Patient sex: F
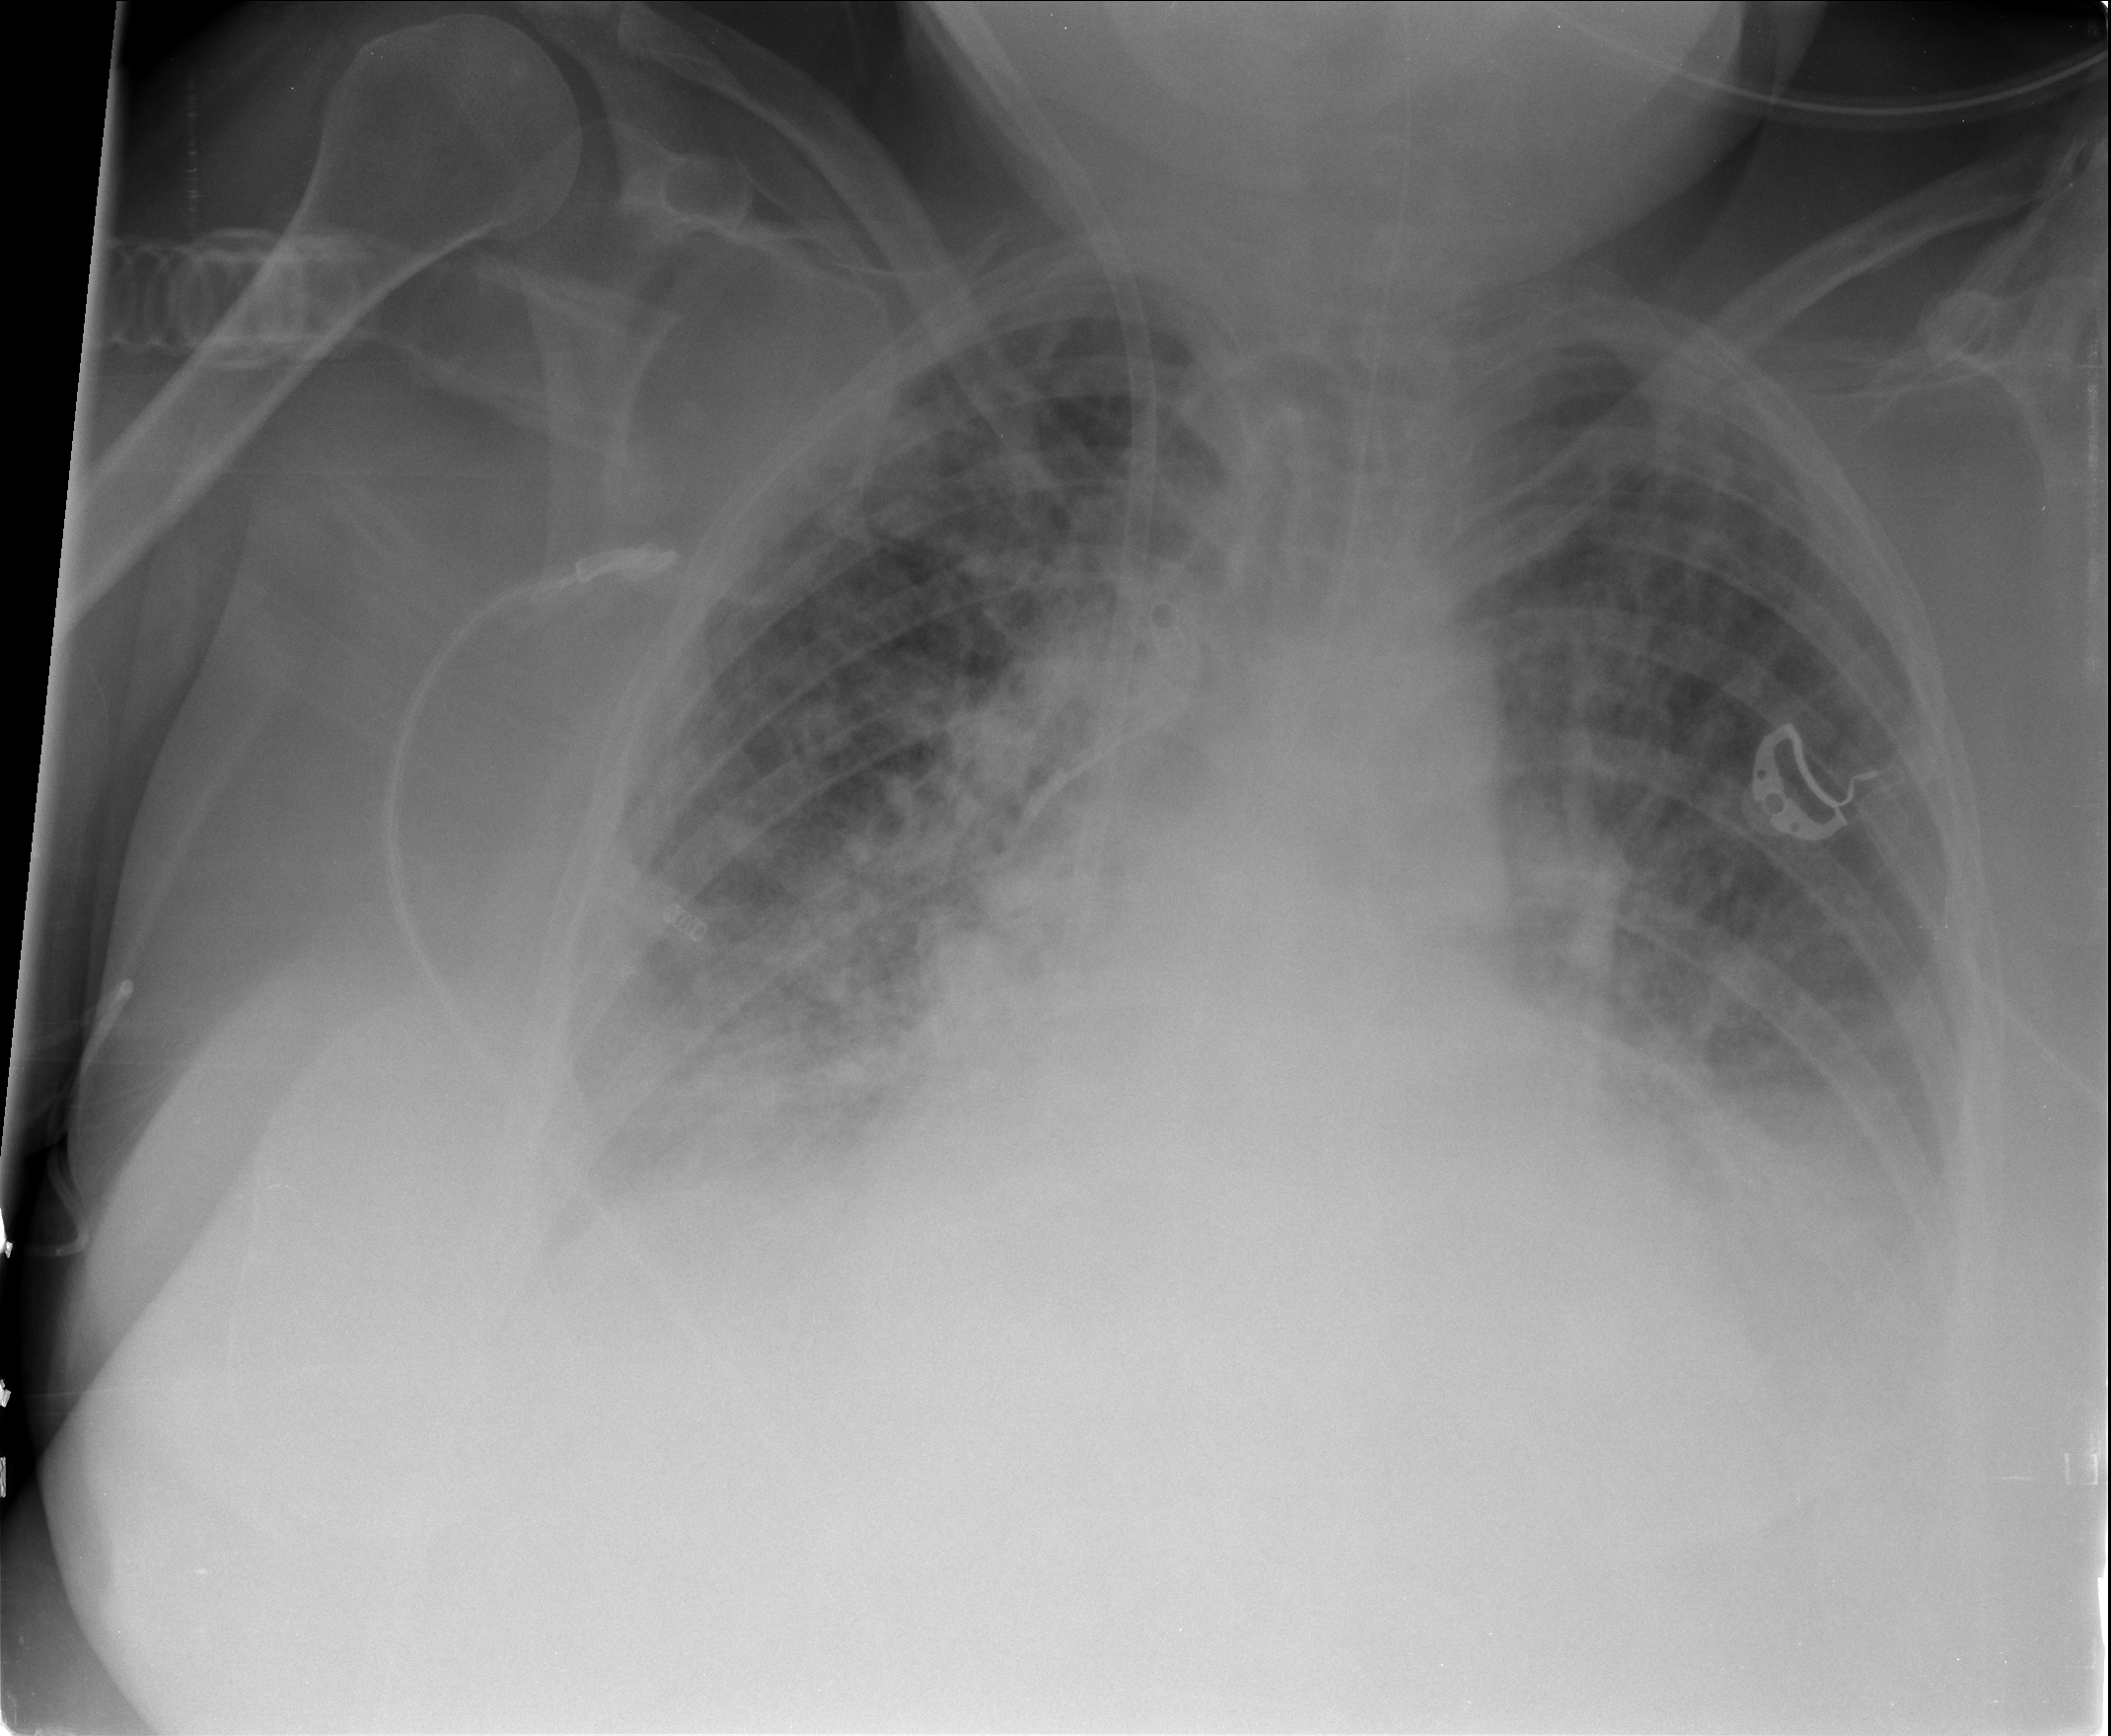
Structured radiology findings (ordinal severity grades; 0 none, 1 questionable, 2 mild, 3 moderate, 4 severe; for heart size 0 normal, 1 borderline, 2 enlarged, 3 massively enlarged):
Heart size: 2
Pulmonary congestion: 2
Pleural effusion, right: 2
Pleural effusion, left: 2
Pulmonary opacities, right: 3
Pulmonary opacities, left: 2
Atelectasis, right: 3
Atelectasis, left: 2